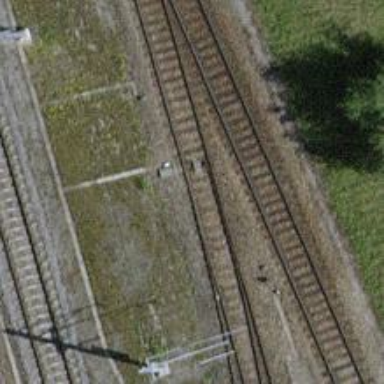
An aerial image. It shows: Railway switch.